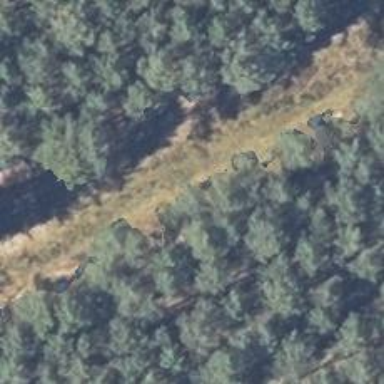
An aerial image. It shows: Sandy track with grade3 tracktype.